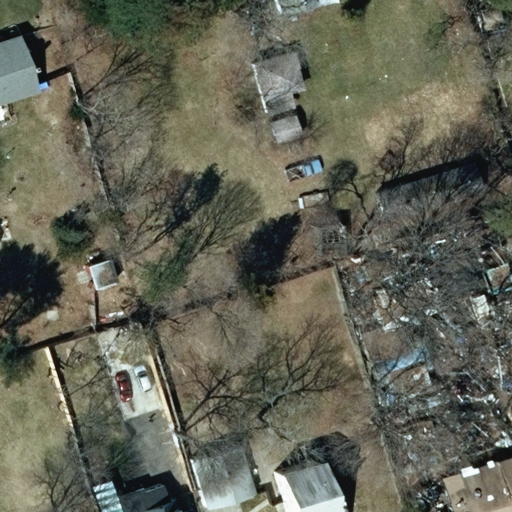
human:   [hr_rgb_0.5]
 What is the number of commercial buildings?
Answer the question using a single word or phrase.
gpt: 0

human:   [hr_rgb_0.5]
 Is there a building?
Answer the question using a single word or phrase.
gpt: yes

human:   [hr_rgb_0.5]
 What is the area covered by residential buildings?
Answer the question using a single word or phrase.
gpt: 664m2

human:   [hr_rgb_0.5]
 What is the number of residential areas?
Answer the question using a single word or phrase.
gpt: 1

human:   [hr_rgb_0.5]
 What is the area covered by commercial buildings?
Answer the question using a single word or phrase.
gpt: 0m2

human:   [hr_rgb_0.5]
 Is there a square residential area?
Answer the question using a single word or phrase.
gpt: no

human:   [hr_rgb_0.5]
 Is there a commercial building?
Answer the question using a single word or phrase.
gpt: no

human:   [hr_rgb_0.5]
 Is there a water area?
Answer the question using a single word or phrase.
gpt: no

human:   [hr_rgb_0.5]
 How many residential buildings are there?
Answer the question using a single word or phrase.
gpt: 8

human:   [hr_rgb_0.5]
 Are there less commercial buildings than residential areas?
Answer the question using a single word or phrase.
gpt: yes

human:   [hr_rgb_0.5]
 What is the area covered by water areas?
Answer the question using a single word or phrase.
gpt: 0m2

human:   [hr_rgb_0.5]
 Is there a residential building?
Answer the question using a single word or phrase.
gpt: yes

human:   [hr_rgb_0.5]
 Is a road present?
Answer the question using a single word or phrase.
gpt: no

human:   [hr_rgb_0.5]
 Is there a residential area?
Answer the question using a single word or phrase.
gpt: yes

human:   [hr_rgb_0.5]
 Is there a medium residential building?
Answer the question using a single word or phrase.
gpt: yes

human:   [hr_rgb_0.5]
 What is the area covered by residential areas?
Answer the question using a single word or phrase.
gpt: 10619m2

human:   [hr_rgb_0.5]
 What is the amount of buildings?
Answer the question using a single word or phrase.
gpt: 13

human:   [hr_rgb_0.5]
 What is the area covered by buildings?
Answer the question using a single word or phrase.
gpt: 911m2

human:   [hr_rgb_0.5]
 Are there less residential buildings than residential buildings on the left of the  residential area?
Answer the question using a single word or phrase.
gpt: no

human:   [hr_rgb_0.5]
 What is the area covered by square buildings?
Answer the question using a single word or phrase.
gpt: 0m2

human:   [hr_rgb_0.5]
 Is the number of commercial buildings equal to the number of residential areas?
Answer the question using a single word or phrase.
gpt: no

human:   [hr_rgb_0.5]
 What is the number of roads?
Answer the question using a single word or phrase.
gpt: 0

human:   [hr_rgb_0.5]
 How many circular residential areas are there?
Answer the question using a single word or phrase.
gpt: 0

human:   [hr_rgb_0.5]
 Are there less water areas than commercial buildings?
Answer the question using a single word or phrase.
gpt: no

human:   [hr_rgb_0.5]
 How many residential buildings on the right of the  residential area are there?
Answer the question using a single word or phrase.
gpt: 8

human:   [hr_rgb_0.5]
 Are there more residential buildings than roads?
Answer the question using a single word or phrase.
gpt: yes

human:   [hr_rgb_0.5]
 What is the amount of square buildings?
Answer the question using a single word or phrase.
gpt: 0

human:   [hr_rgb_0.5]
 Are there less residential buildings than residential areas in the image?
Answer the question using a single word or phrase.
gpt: no

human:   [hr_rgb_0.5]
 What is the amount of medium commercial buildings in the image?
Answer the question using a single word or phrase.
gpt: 0

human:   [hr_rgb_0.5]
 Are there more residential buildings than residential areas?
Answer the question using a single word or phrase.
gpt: yes

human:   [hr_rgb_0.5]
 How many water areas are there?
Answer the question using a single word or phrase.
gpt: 0

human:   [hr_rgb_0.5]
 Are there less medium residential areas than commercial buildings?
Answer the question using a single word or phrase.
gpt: no

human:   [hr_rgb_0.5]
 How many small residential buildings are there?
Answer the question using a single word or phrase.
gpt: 5

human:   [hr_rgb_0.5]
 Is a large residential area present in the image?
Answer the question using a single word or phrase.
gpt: yes

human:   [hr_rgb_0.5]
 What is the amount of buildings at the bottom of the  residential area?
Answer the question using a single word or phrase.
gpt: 13

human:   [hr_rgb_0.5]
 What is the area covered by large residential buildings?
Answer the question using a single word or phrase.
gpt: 0m2

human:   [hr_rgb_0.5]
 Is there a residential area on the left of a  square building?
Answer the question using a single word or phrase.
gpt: no

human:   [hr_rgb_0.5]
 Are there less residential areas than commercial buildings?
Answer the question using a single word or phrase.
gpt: no

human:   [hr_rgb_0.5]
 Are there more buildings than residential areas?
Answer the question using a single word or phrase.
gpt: yes

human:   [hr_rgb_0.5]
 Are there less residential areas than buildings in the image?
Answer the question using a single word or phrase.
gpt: yes

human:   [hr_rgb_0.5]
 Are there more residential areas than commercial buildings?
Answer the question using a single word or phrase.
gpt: yes

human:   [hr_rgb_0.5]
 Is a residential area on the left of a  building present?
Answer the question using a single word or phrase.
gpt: yes

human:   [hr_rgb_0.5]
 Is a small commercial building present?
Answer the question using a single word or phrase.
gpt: no

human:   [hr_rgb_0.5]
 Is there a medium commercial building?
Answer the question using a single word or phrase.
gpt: no

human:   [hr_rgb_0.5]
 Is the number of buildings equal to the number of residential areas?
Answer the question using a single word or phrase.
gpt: no

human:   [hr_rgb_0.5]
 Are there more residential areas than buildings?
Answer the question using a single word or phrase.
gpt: no

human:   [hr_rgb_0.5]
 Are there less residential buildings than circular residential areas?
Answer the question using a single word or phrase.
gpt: no

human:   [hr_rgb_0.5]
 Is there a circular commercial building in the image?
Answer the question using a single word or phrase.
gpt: no

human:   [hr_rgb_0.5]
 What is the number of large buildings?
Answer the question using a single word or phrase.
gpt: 0

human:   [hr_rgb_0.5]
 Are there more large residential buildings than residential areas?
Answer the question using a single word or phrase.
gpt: no

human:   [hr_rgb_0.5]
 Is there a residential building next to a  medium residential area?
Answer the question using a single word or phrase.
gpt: no

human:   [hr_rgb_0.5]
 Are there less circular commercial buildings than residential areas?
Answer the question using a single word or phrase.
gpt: yes

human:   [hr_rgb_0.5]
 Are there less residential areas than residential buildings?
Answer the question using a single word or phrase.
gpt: yes

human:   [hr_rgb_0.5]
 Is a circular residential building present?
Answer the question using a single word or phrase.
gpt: no

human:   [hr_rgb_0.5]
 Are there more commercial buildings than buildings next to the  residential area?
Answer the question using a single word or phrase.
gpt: no

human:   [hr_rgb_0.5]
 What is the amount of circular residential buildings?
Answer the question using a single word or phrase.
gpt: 0

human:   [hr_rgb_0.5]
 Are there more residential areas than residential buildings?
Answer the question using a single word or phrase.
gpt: no

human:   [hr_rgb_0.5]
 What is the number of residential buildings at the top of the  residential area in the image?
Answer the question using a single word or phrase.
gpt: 0

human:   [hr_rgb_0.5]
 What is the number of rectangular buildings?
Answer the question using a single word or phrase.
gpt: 11

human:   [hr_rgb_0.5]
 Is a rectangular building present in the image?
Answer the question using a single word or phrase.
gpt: yes

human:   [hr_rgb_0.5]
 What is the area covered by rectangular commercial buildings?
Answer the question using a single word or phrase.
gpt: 0m2

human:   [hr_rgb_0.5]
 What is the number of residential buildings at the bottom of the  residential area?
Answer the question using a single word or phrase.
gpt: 8

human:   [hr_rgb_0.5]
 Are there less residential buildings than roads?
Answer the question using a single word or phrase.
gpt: no

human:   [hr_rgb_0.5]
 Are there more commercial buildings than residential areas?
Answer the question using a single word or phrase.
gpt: no